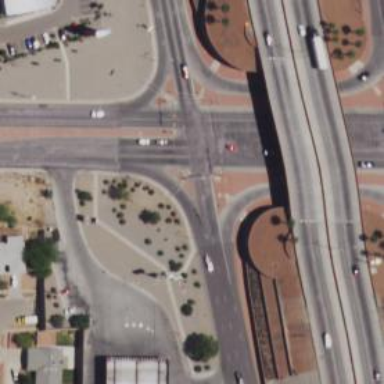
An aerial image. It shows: Frontage road that is classified as secondary link.